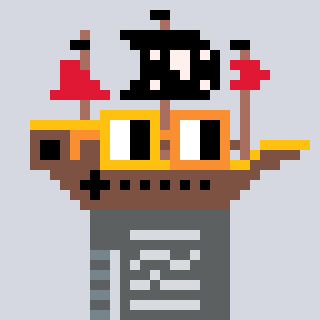
a pixel art character with square yellow and orange glasses, a pirateship-shaped head and a grayscale-colored body on a cool background